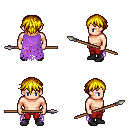
a pixel art fantasy rpg character, male body template, human, light skin, maroon tattered cape, red pants, blonde short bangs hairstyle, black shoes, spear, four views (front, back, left, right), 2x2 character sprite sheet, small pixel art, hard edges, no anti-aliasing